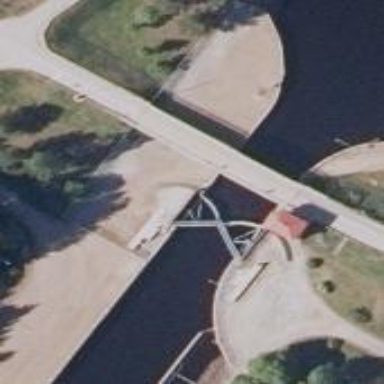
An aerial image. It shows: Lock gate along waterway.